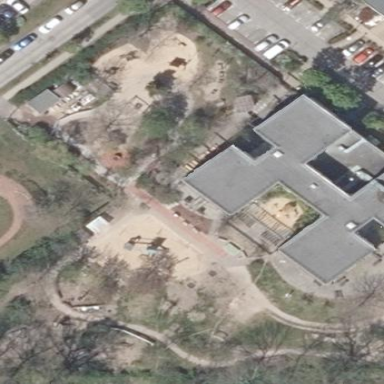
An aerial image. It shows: Kindergarten surrounded by fence.